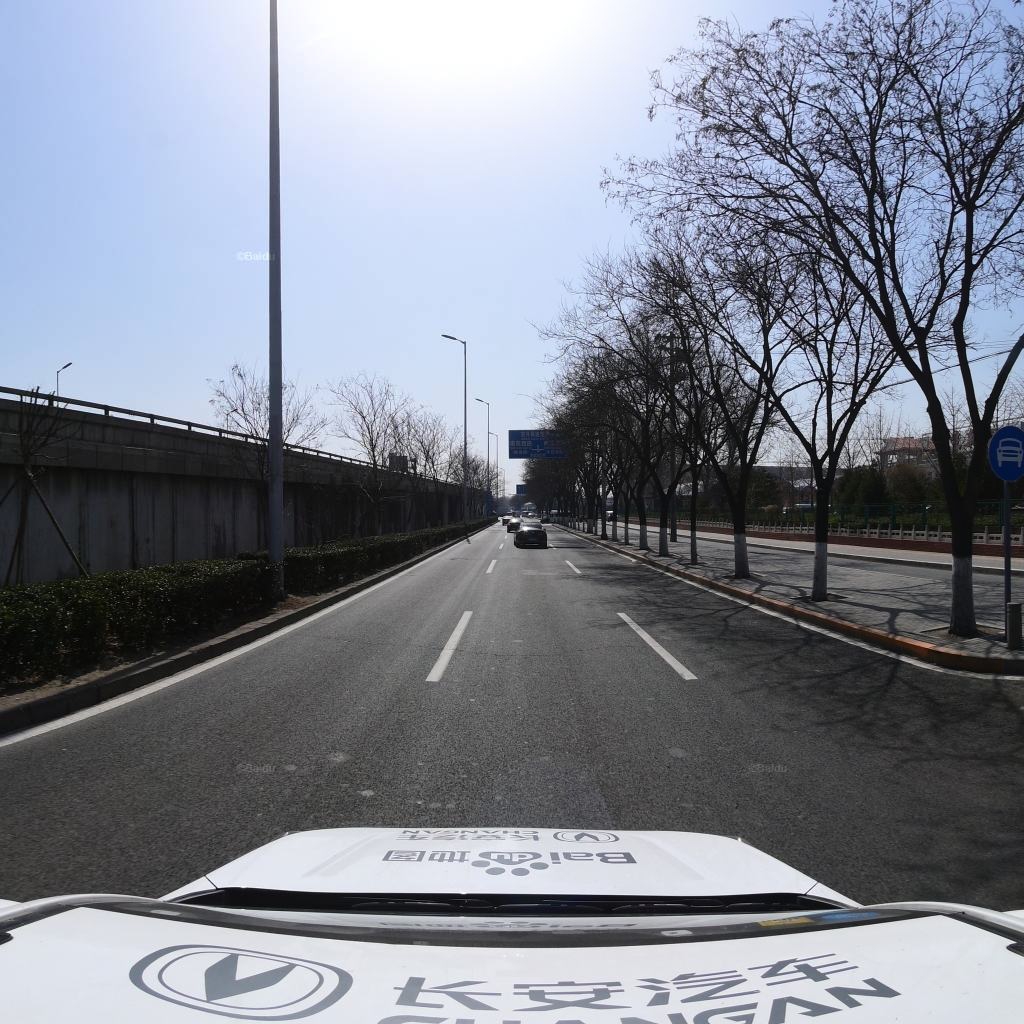
Region: Fengtai
Road damage annotations: transverse crack